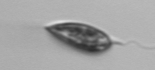
Label: Prorocentrum_triestinum